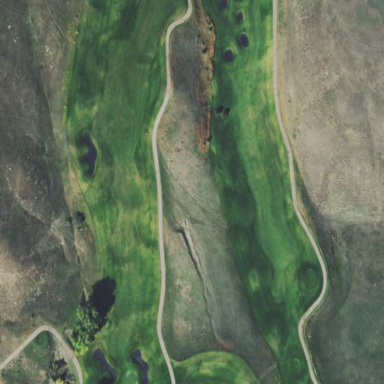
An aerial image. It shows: Area of rough grass used for golf.